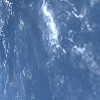
Label: water